Question: Is it possible to use Blackberry's native loading icon(progress bar) from code?
I want to display a progressbar like above when I call a webservice. This progress bar appears when installing an app onto a BlackBerry device.
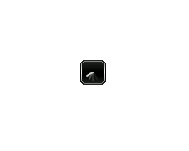
Answer: Most of the images and resources used in standard BlackBerry applications can be found in "Program Files" of <URL>.
That said, as Richard mentioned, for BlackBerry users this particular clock means "garbage collector is running", which is associated with slowdowns, battery drainage and possible need for re-boot. The hour glass is even worse, it is called "hour glass of doom" or "hour glass of death" and often means re-installing the OS.
I would recommend creating very simple field with paint method showing actual downloading progress. GaugeField might help you here, <URL> about how to use it.